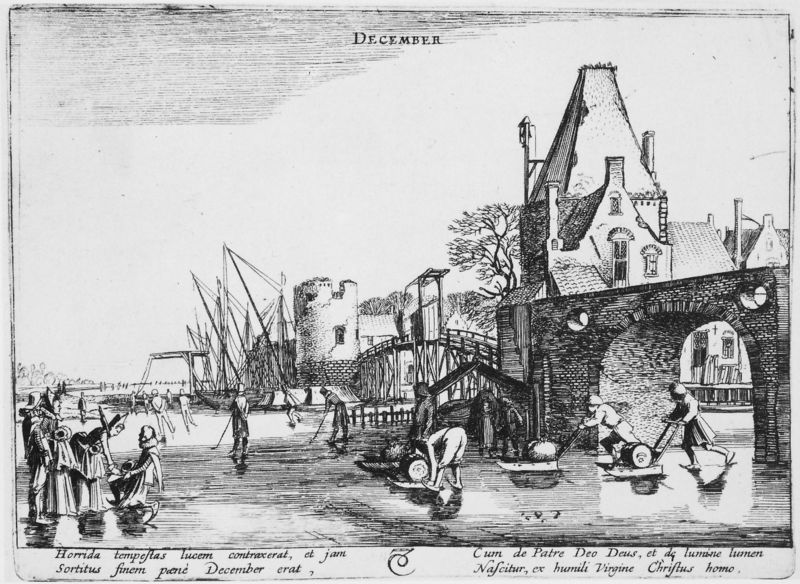
Titel: Die zwölf Monate III
Künstler: Jan van de Velde
Schlagwörter: himmel, mann, meer, wasser, fluss, frauen, menschen, stadt, frau, männer, zeichnung, eis, gebäude, haus, schnee, holland, niederlande, häuser, brücke, kanal, kirche, hochwasser, blatt, boote, handel, kinder, turm, schiff, schiffe, schrift, bogen, dorf, mauer, grafik, winter, arbeiter, hafen, tor, spiel, ruine, buch, burg, kran, druck, radierung, stich, illustration, text, fass, stadtmauer, schlitten, fässer, kupferstich, jahreszeit, brücken, gefroren, blei, latein, holzbrücke, zugbrücke, kräne, kalender, dezember, schlittschuh, schlittschuhe, eislaufen, schlittschuhläufer, kalenderblatt, december, humans, krane, gefrorenm